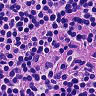
Metastatic tissue present: no